Question: Can I do native select scrolling view with phonegap select box?
'''
<select>
<option value='Agriculture and Fishing'>Agriculture and Fishing</option>
<option value='Mining and Quarrying'>Mining and Quarrying</option>
<option value='Manufacturing'>Manufacturing</option>
</select>
'''

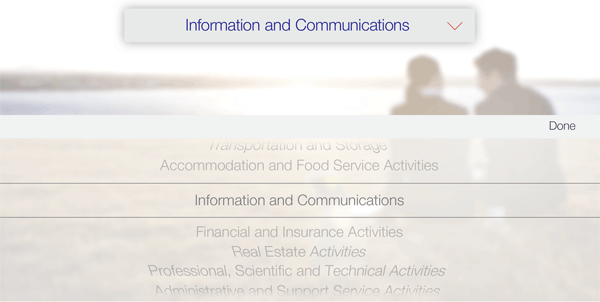
Answer: You have available a <URL>
Or you can use <URL> that is like displayed as native